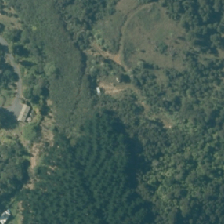
Land cover: high_producing_grassland